Question: I'm not sure why but the image I'm using is displaying a white line at the top. This doesn't happen with other images.
I've zoomed in quite a bit on the image to make sure it's not the image itself. I set the box to black just incase the image didn't cover everything. Yet it's still there.
This is the site: <URL>
This is what it looks like:

CSS:
'''
body{
width: 100%; /*always specify this when using flexBox*/
height:100%;
display: -webkit-box;
display: -moz-box;
display: box;
text-align:center;
-webkit-box-pack:center; /*way of centering the website*/
-moz-box-pack:center;
box-pack:center;
background:black;
background:url('images/bg/bg14.jpg') no-repeat center center fixed;
background-position: left top;
-webkit-background-size: cover !important;
-moz-background-size: cover !important;
background-size: cover !important;
font-family: Arial, Helvetica, sans-serif;
font-size: 13px;
}
'''
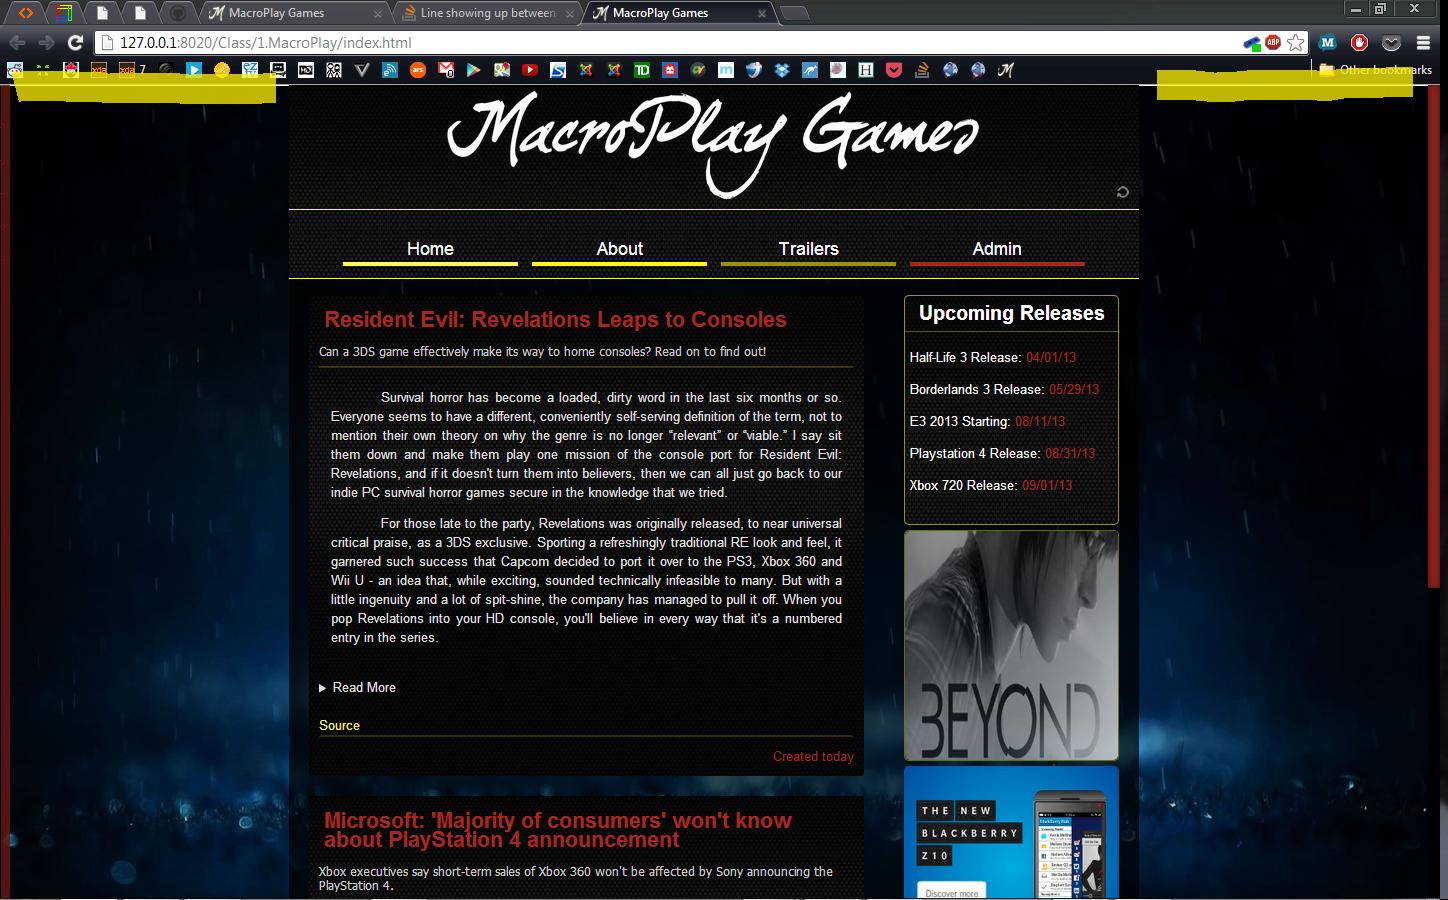
Answer: It is just because of the Chrome Theme you are using. Change the theme to default and you will not get that white line. I am not getting it on my Chrome!